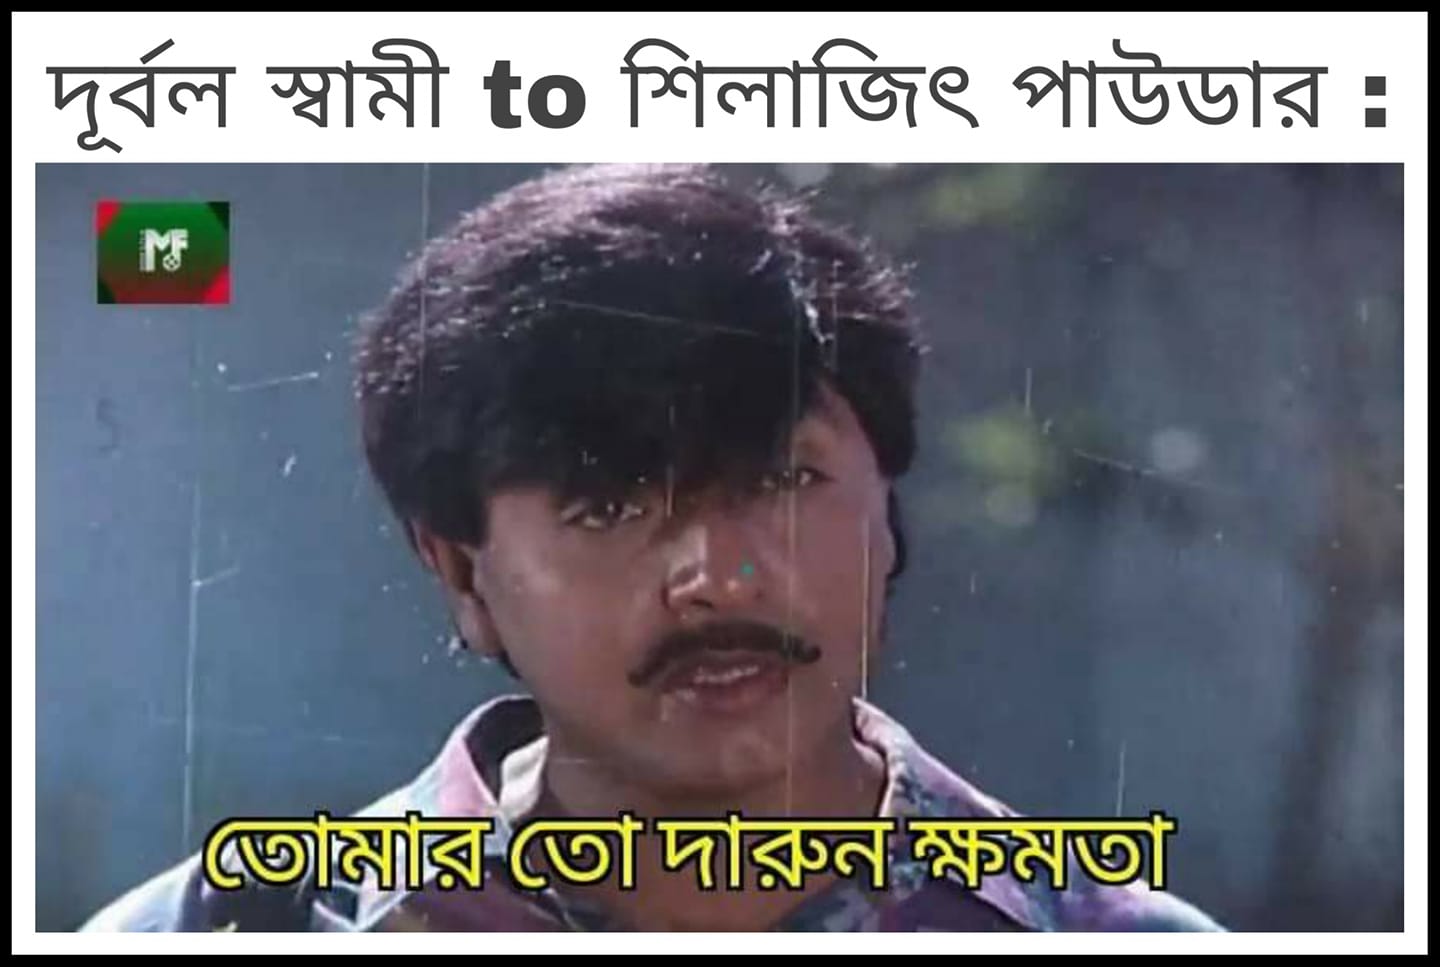
Caption: দুর্বল স্বামী  to  শিলাজিত পাউডার    তোমার তো দারুন ক্ষমতা
Label: non-hate